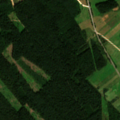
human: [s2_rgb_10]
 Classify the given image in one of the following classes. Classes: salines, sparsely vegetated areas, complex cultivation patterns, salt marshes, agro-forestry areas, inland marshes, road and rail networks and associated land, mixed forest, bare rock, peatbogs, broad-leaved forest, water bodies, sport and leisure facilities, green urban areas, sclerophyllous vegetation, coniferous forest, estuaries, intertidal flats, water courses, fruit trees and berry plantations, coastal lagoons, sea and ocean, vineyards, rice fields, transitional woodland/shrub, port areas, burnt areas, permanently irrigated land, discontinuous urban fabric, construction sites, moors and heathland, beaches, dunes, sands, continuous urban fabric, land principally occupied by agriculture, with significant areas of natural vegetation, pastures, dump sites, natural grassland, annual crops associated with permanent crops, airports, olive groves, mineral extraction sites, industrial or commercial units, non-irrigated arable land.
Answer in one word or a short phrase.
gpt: mineral extraction sites, non-irrigated arable land, complex cultivation patterns, coniferous forest, mixed forest, transitional woodland/shrub